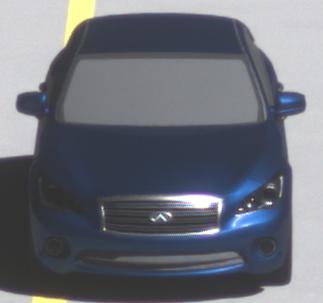
Make: Infiniti
Model: M 37
Detailed model: M (Y51)
Model produced from: 2010/10
Model produced until: 2013/11
Doors: 4
Color: blue
Road condition: dry road
Daytime: midday
Contrast: high contrast